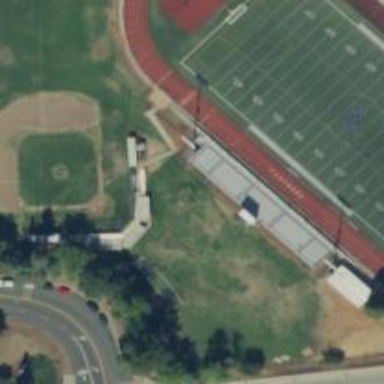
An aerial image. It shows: Bleachers on leisure land.